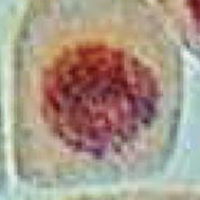
Label: prophase